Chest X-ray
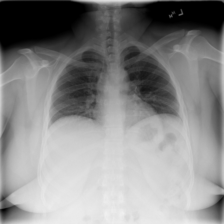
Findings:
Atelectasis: negative
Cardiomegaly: negative
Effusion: negative
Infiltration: negative
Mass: negative
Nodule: negative
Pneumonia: negative
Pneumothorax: negative
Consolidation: negative
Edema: negative
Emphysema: negative
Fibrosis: negative
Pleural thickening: negative
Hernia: negative